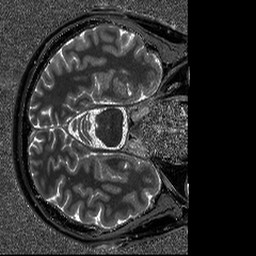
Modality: T1map
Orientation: axial
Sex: male